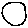
Label: circle